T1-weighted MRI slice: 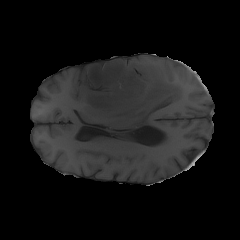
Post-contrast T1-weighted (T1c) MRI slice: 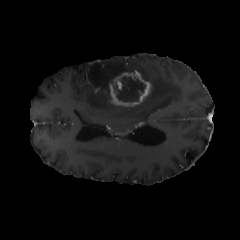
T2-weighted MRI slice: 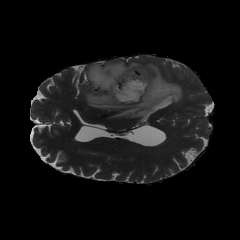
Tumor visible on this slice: yes